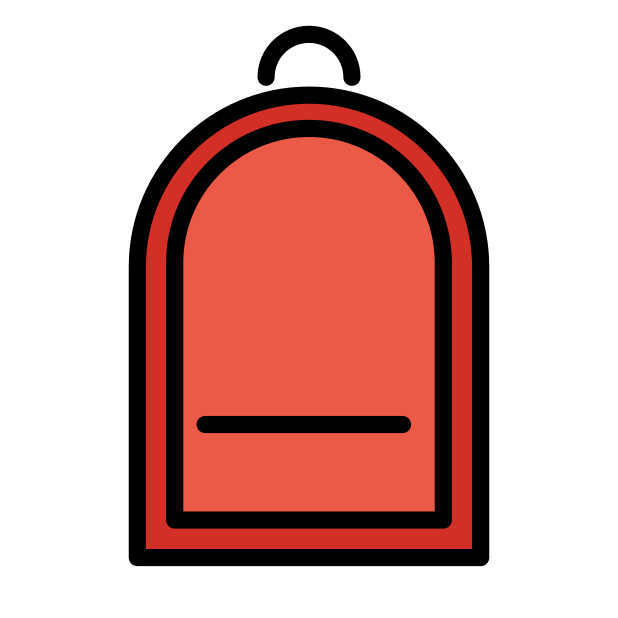
backpack